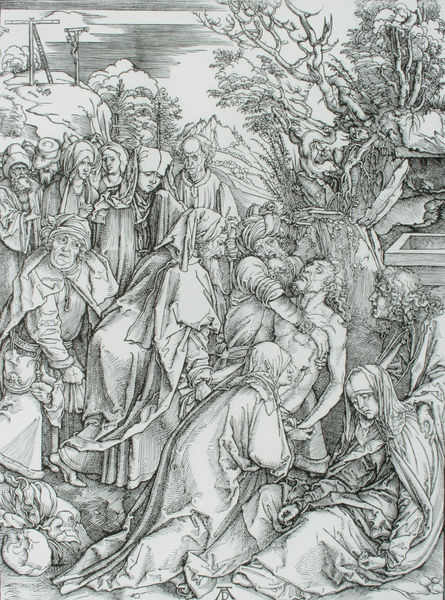
Titel: Große Passion - Die Grablegung Christi
Künstler: Albrecht Dürer
Institution: (Seriendruck)
Schlagwörter: baum, himmel, mann, weiß, wolken, bäume, frauen, landschaft, menschen, äste, frau, grau, hintergrund, männer, schwarz, zeichnung, falten, johannes, tod, tof, tot, trauer, gewand, gewänder, renaissance, wald, garten, holzschnitt, papier, grafik, graphik, linien, historienbild, weiber, muskeln, religion, druck, jungfrau, druckgrafik, monogramm, schraffur, holzstich, radierung, stich, salbung, karfreitag, kreuze, christus, grab, jesus, jesus christus, kreuzabnahme, kreuzigung, leichnam, ostern, niederlage, geäst, kopftücher, dürer, jünger, maria, kupferstich, magdalena, beweinung, grabstätte, jerusalem, jesu, leigen, maria magdalena, trauernde, turban, grablegung, josef, joseph, klagen, salben, waschung, juden, golgotha, nikodemus, schächer, albrecht dürer, apostel, passion, mitleid, golgatha, ölberg, kalvarienberg, passion christi, bestürzung, grab christi, grablegung christi, grabstelle, josef von arimathäa, joseph von arimanthea, joseph von arimathäa, schädelhöhe, raiderung, raierung